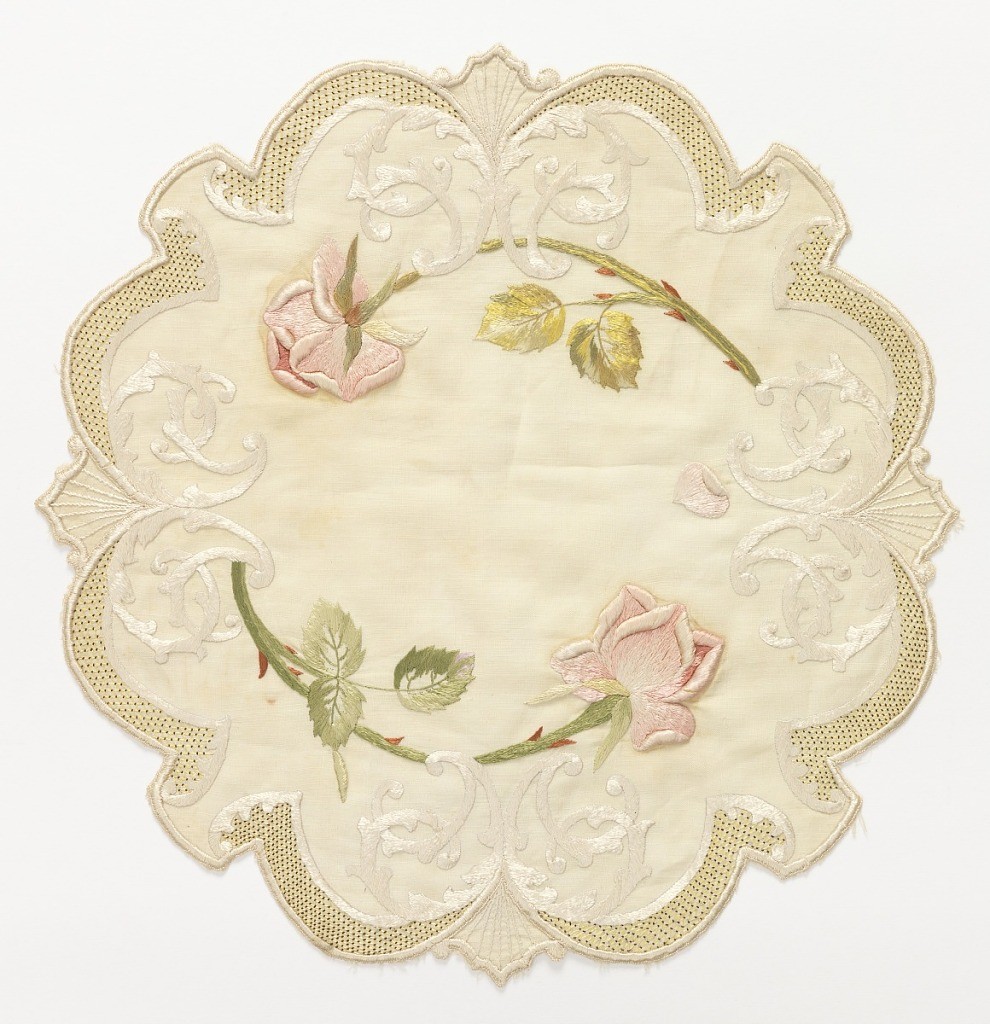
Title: Table mat
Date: late 19th century
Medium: silk embroidery on linen foundation Technique: embroidered using satin stitches on plain weave
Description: Table mat of off-white linen, approximately round with scalloped edges. Embroidered in pale greens, pinks, red and off-white silks with a cipher entwined with two pink roses. Border of  small yellow lattice with red dots.